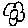
Label: flower